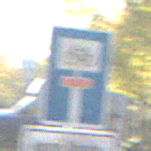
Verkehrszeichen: SackgasseRadverkehrDurchlaessig
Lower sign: HinweisGeaenderteVorfahrtVerkehrsfuehrungVerkehrsregelung3
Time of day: SunriseSunset
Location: Outdoor (Urban)
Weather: PartlyCloudy
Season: Autumn
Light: Natural